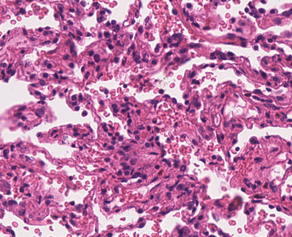
Tumor epithelial tissue: no
Tumor-associated stroma tissue: no
Normal tissue: yes